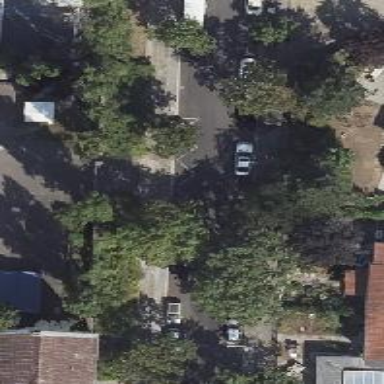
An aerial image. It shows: Deciduous tree with broadleaved leaves.